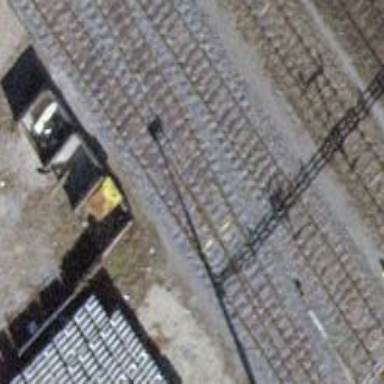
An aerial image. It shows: Single-track electrified railway siding with contact line for service.